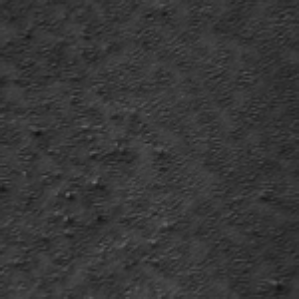
Label: frost